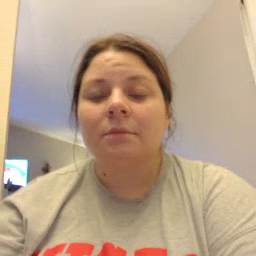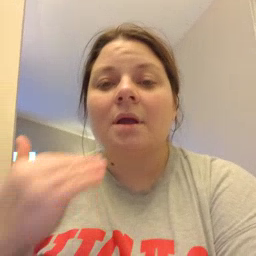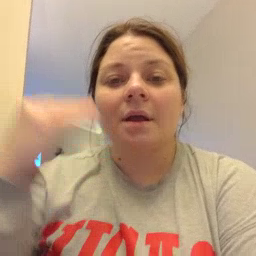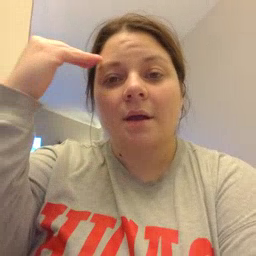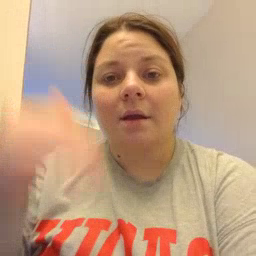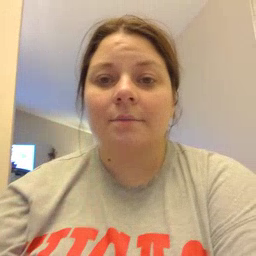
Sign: head